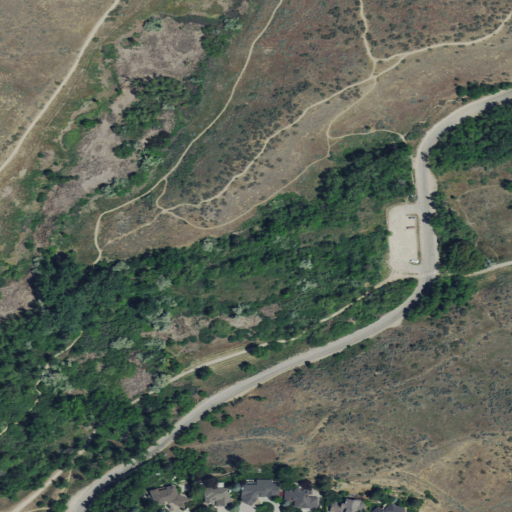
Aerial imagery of valley in Idaho named Hulls Gulch containing shrub, open development, low intensity development, herbaceous wetlands, and grassland